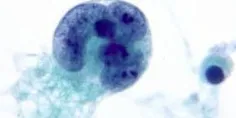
Cytomorpholgy of primary diffuse leptomeningeal gliomatosis involving the peritoneum. B. Clusters of smaller tumor cells showing variation in size, high nuclear to cytoplasm ratio, scant homogeneous cytoplasm, with even chromatin distribution and occasional clefting of the nuclear membrane (TP, Pap stain, x1000).
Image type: pathology (papanicolaou)